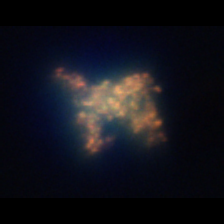
Taxon: Ciliates
Group: Other